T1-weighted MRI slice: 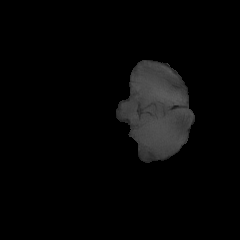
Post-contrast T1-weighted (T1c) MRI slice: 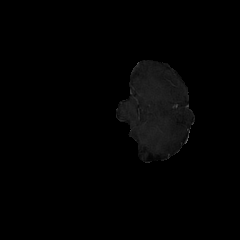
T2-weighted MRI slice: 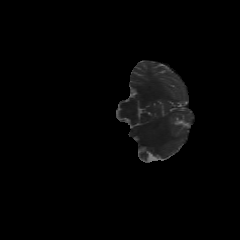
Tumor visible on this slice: no